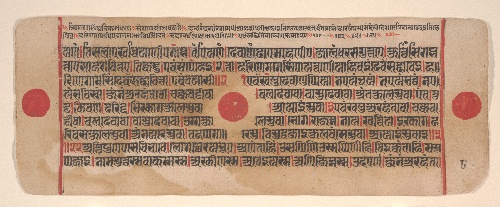
Artist: Bhadrabahu
Artist bio: Indian, died ca. 356 BCE
Date: 15th century
Object type: Folio
Classification: Paintings
Medium: Ink, opaque watercolor, and gold on paper
Culture: India (Gujarat)
Dimensions: (Average size .1–.71): 4 1/2 x 11 3/8 in. (11.4 x 28.9 cm)
Department: Asian Art
Credit line: Bequest of Cora Timken Burnett, 1956
Accession year: 1957
Repository: Metropolitan Museum of Art, New York, NY